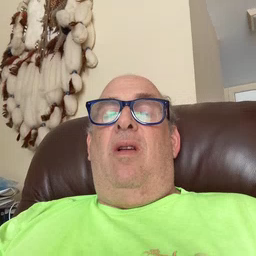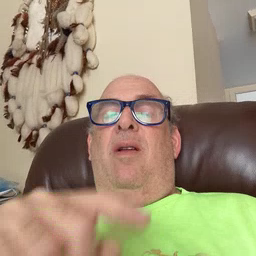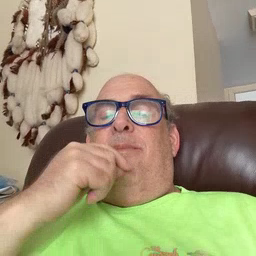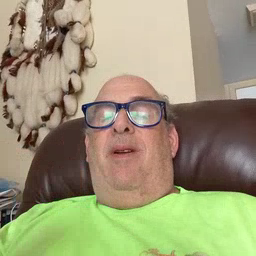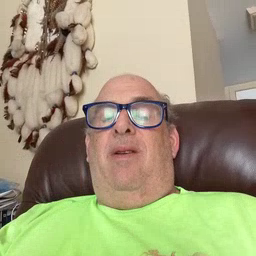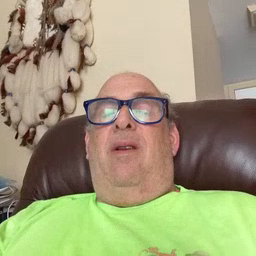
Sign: pen